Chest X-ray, AP view. Patient: 34 years old, sex F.
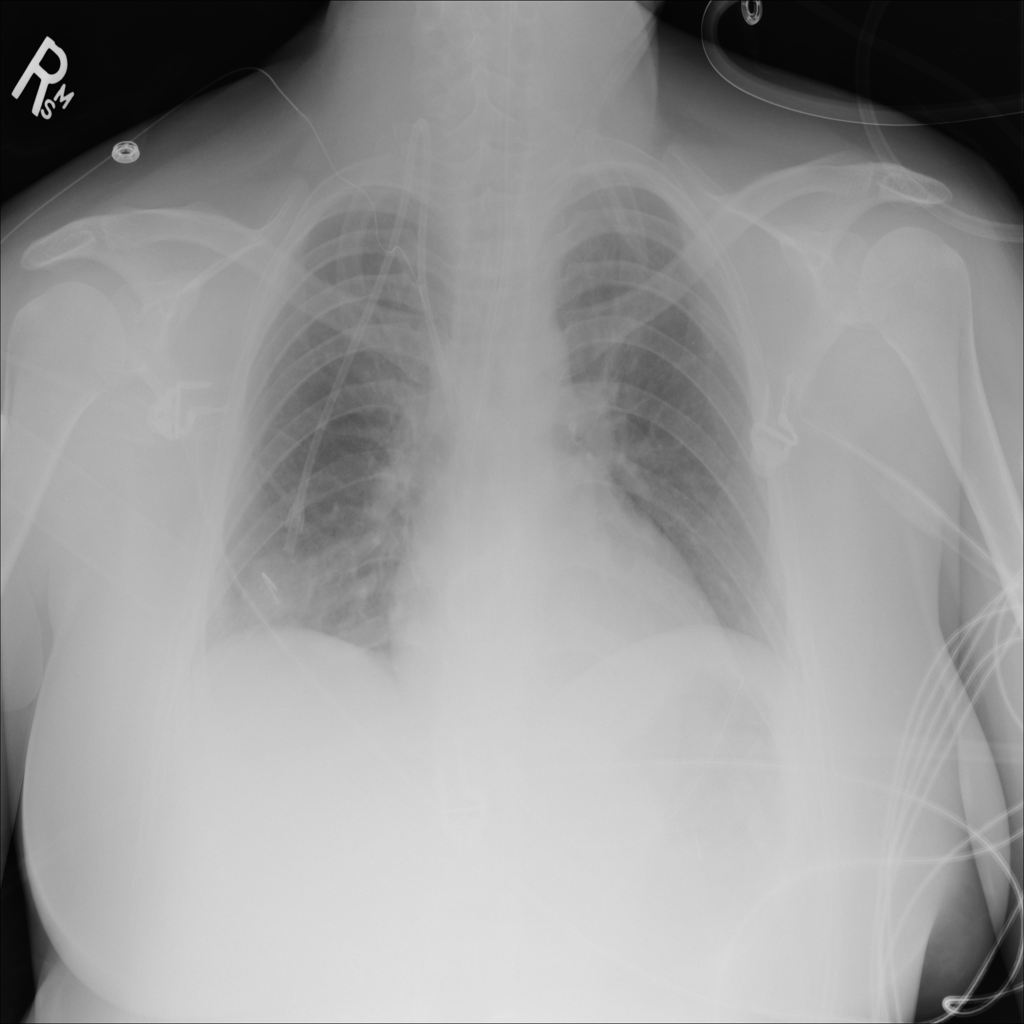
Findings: No Finding